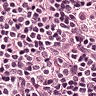
Metastatic tissue present: no